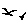
Label: bird